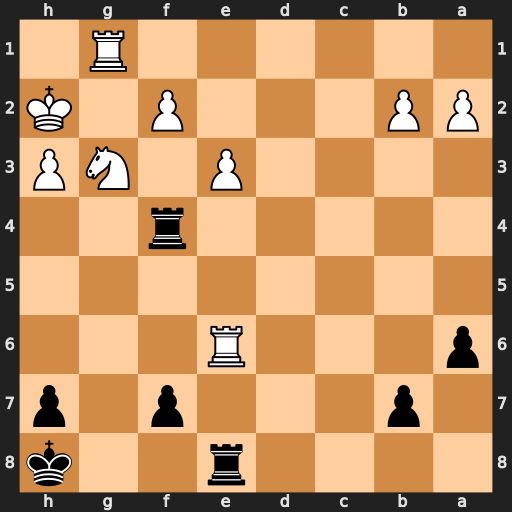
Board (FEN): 4r2k/1p3p1p/p3R3/8/5r2/4P1NP/PP3P1K/6R1
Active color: b
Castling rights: -
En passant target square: -
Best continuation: Rxf2+ Rg2 Rxg2+